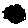
Label: moon